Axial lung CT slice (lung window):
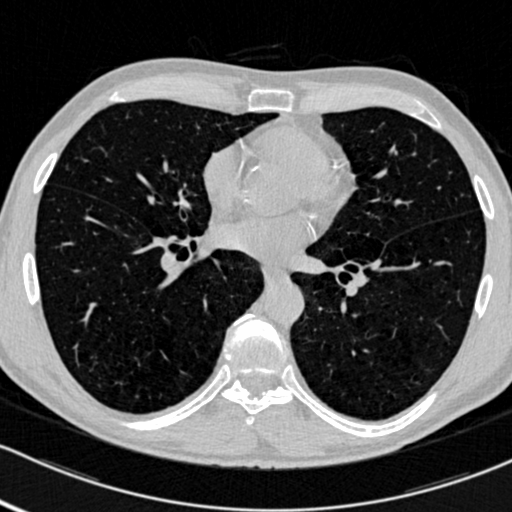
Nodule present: no